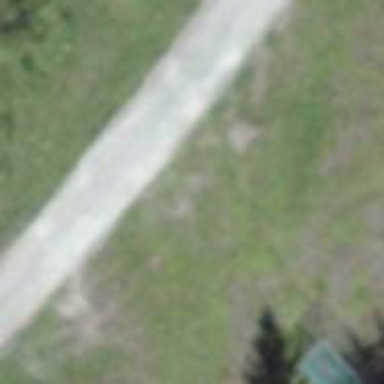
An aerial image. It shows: Gravel track with grade 2 quality.